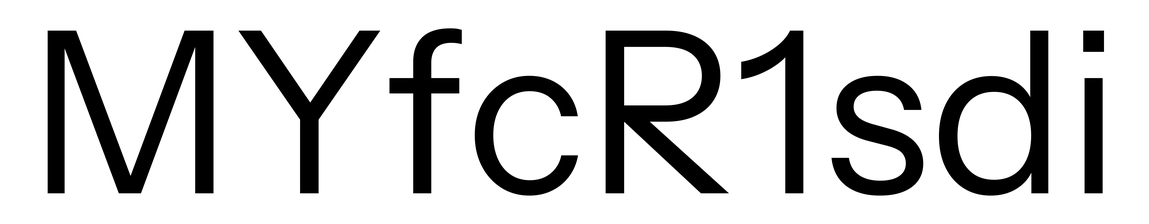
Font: InstrumentSans_Regular